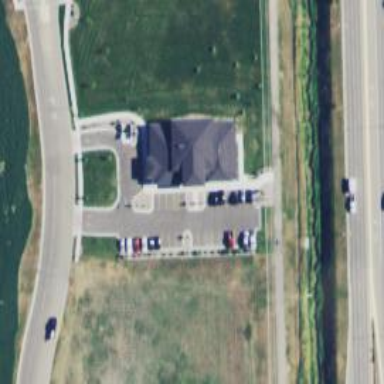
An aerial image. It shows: Healthcare clinic is depicted in the image.